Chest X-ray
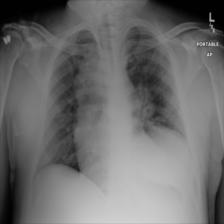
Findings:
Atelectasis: negative
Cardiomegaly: negative
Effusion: negative
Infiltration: negative
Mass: negative
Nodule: negative
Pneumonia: negative
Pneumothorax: negative
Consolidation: negative
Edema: negative
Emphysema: negative
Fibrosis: negative
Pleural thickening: negative
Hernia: negative